Question: I have a dataframe 'ptable' which looks like this:

We were given a very easy task of finding one value in the dataframe, the boiling point of argon. Their sample solution was to simply do this (this is a very basic course in computer science for chemists):
'''
print(ptable.loc[17, 'BoilingPoint'])
'''
This isn't a very good solution in my opinion as it requires knowing the index of the value you're looking up (in this case simple since it is just the atomic number minus one but may be more tedious in future.
I tried to write a quick function to try to make this more future-proof, or to work on similar dataframes:
'''
def element_data(element, property):
row = (ptable.index[ptable['Element'] == element])[0]
#column = ptable.columns.get_loc(property)
print(ptable.loc[row, property])
element_data('Argon', 'BoilingPoint')
'''
This works fine but would only work on this specific dataframe, and I'm not happy with the implementation for finding the index of the row as it looks very inelegant. I'd also like to know if there is a pandas function whereby I can use the commented out 'column' variable.
The ideal function would be able to take the element as either atomic number, name or symbol, and produce any property asked.
Is there a better way to approach this problem such that intimate knowledge of the dataframe's structure is not needed?
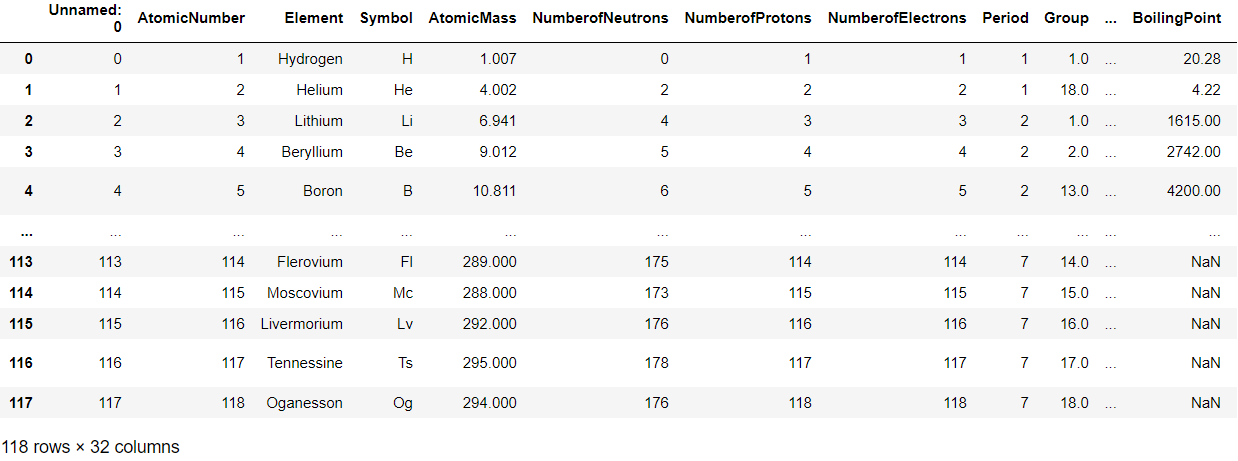
Answer: Here is my solution:
'''
import pandas as pd
def locate(data, query, value, output):
df = pd.DataFrame(data = data)
# create a list of values in the query (column)
values = df[query].tolist()
row = 0
if value in values:
row = values.index(value)
return df.loc[row, output]
'''
Where the input data looks like this:
'''
d = {
'AtomicNumber': [1, 2, 3, 4, 5],
'Element': ['Hydrogen', 'Helium', 'Lithium', 'Beryllium', 'Boron'],
'Symbol': ['H', 'He', 'Li', 'Be', 'B'],
'BoilingPoint': [20.28, 4.22, 1615.00, 2742.00, 4200.00],
}
value = locate(data=d, query='Symbol', value='He', output='BoilingPoint')
'''
Ouput:
'''
4.22
'''
The query is basically the column in which the value you pass in falls. For example, I specified the query as "Symbol" and then passed in a value ("He") that falls under that query. The output is simply what data type you want the output to be. I want the boiling point of He, so I passed in "BoilingPoint" as the output parameter.
Of course, you could also call the function like this, without explicitly writing the parameters.
'''
locate(d, 'Symbol', 'He', 'BoilingPoint')
'''
However, due to the fact that all of the parameters are similar to one another, readability improves if you explicitly set each parameter.